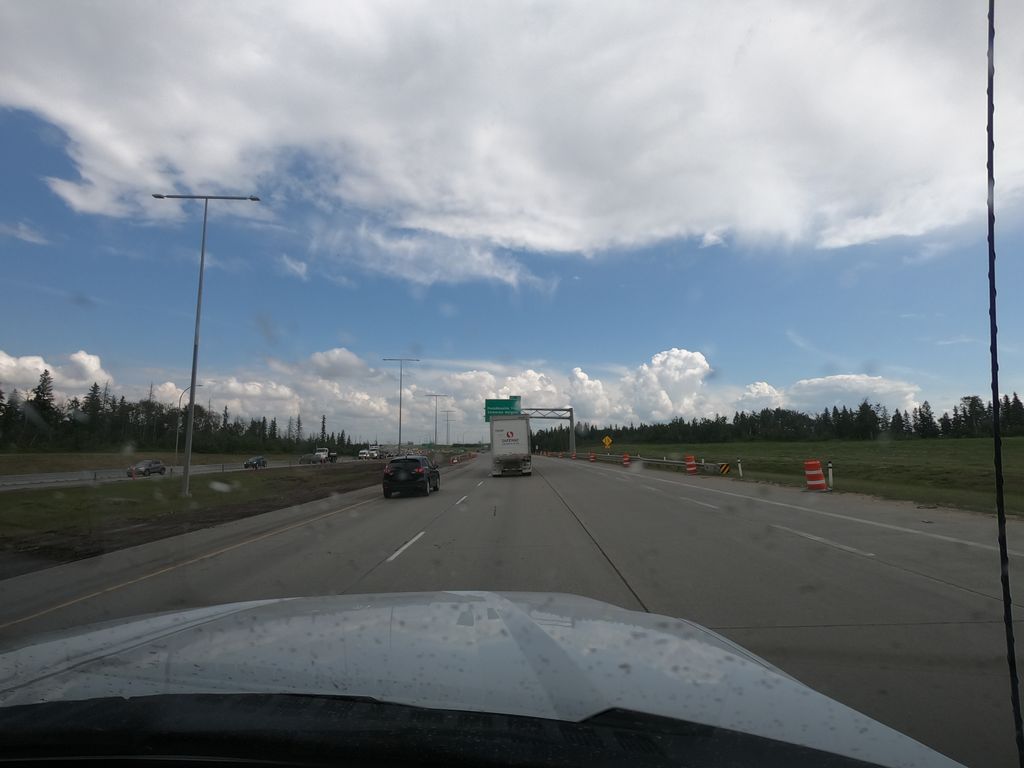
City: edmonton